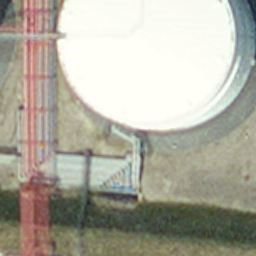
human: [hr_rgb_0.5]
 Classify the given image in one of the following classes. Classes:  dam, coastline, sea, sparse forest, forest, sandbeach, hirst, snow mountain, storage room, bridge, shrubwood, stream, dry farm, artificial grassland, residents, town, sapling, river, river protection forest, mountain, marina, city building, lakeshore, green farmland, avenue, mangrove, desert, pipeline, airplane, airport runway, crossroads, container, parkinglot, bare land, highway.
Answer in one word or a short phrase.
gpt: storage room